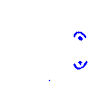
Particle: proton